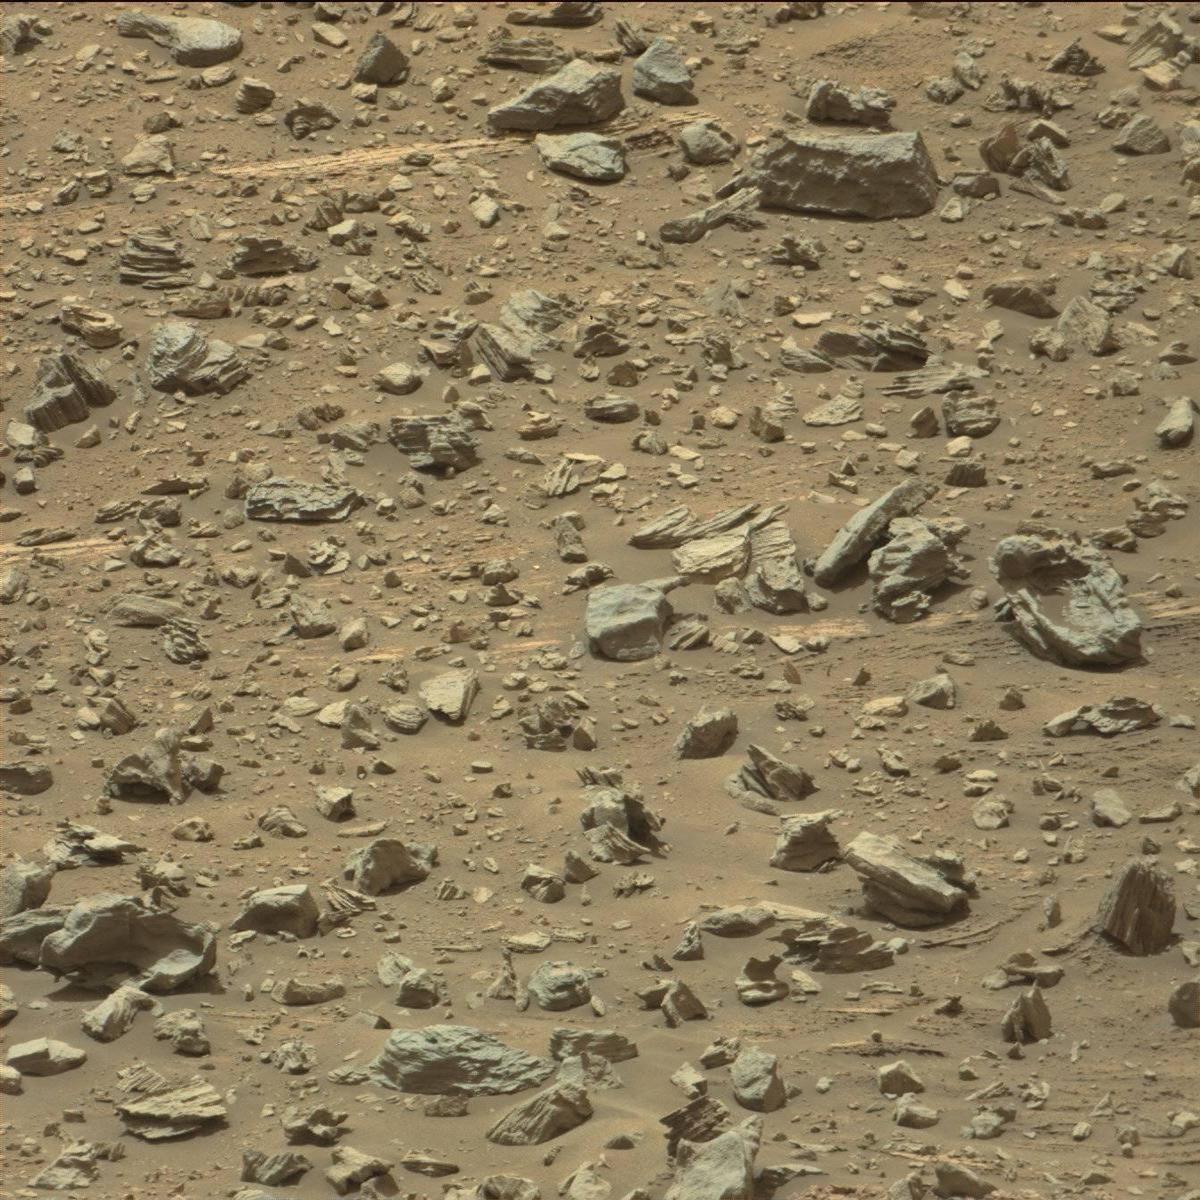
Terrain classes present: Bedrock, Rock, Sand / Soil